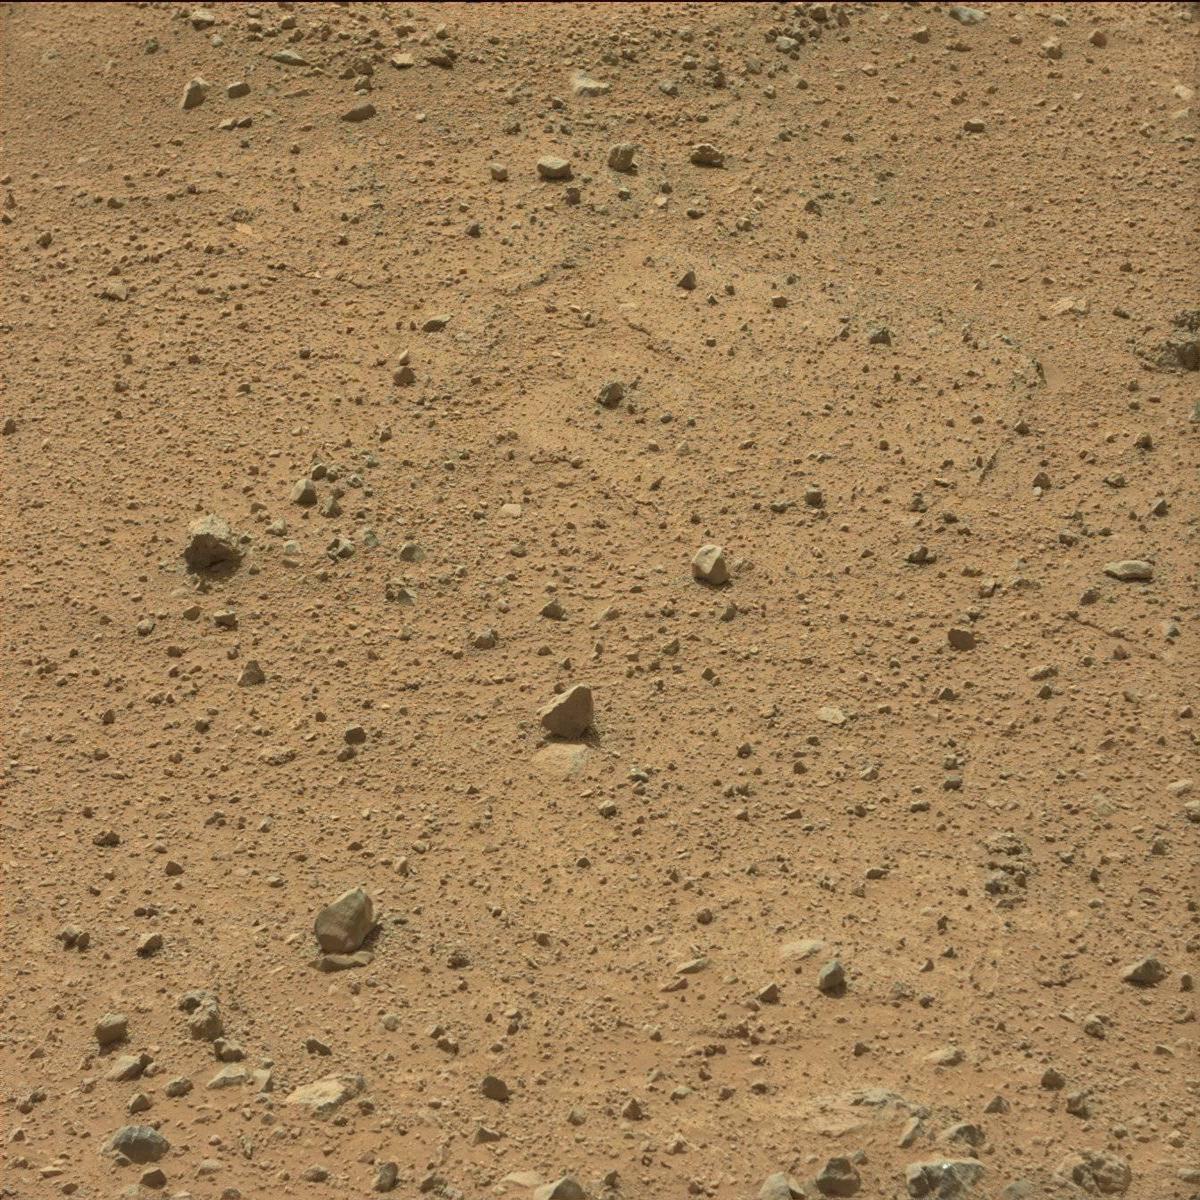
Terrain classes present: Bedrock, Rock, Sand / Soil